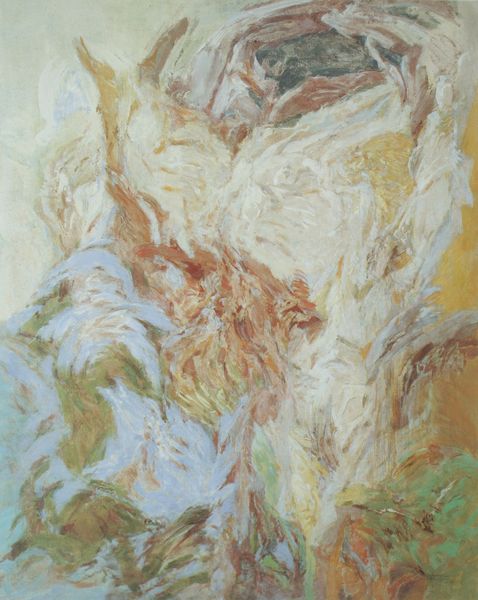
Titel: Pantalone
Künstler: Hann Trier
Institution: Privatbesitz
Schlagwörter: akt, berg, blau, feder, flügel, gemälde, himmel, kopf, meer, wasser, weiß, wolken, aquarell, fluss, gelb, grob, grün, impressionismus, landschaft, ocker, bewegung, blume, blumen, braun, bunt, frau, grau, hell, kreide, licht, marmor, orange, pastell, rücken, schwarz, zeichnung, blüte, blüten, hund, rot, schnee, tier, tiere, beige, expressionismus, hochformat, malerei, masse, symbolismus, bart, mensch, taube, bild, öl, erde, natur, wind, pastos, sonne, auge, figur, haare, stoff, pflanze, ohren, rosa, zart, pferd, chaos, engel, stilleben, erdig, fell, hellblau, wellen, moderne, abstrakt, creme, farben, modern, farbe, formen, nebel, linien, van gogh, figuren, matt, strömung, aufgewühlt, sturm, wild, wogen, duktus, impressionistisch, pastellfarben, striche, abstraktion, gestalt, impression, fleisch, roh, schwein, tierbild, rechteck, expressionistisch, flammen, erdfarben, linie, torso, wirbel, form, wolkig, durcheinander, strich, litho, wirr, bläulich, pinsel, pinselduktus, organisch, diffus, verwischt, dynamisch, expressiv, höllensturz, struktur, frei, leicht, zwerg, hörner, hahn, schwebend, ziege, menschlich, fresco, lyrisch, sonnenblume, bleu, marc, lebendig, emotion, pastelfarben, gestisch, nebeneinander, schöpfung, wuschelig, gewusel, interessant, watte, pastellkreiden, farbspiel, bacon, trier, helmut sturm, ohne titel, pasteaus, bewegunbg, faserig, frder, fuktus, impressionisttisch, verflüchtigung, vershwommen